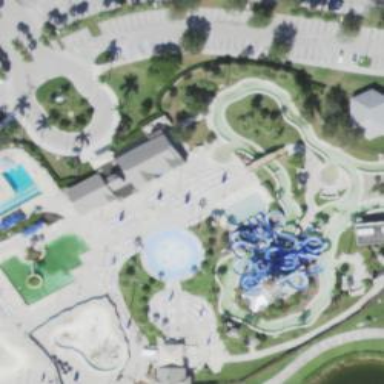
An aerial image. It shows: Water slide attraction.